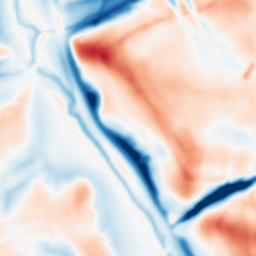
Category: multiscale
Decomposition family: dog_multiscale
Decomposition parameters: sigma_ratio: 1.4
n_scales: 6
base_sigma: 2
Upsampling method: sinc_hamming
Upsampling parameters: scale: 2
kernel_size: 16
Upsampling scale: 2